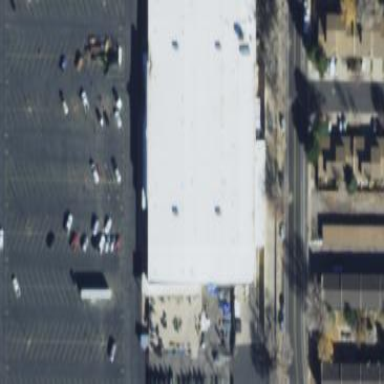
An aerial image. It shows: Retail building.